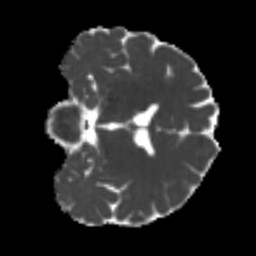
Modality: MD
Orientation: coronal
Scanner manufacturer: siemens
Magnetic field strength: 3 T
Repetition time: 4 s
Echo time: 0.0594 s